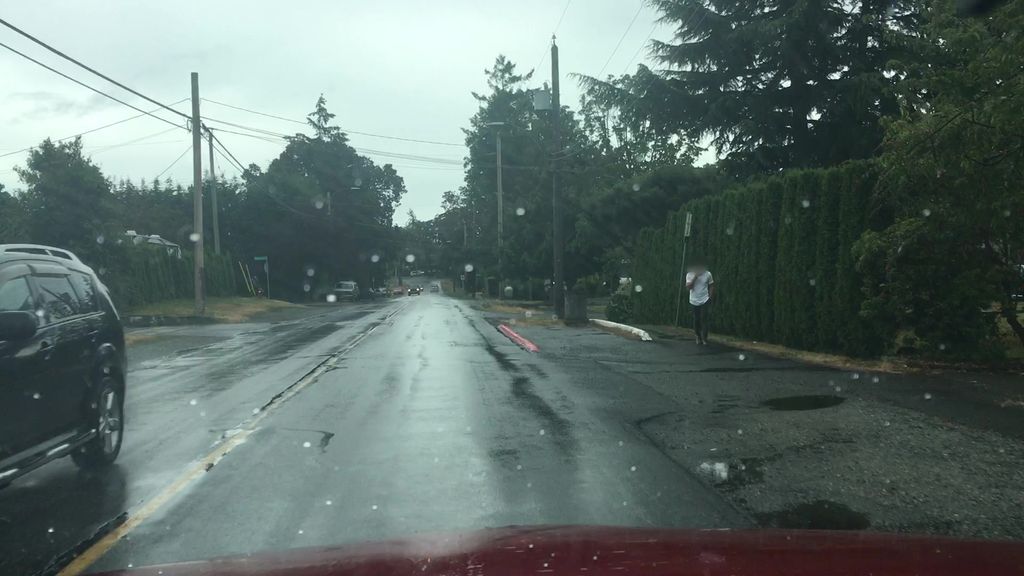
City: victoria